Question: and also I can't see my design part of xml code. Kindly let me know what we can do,
I tried:
1. invalidating caches and restarting android studio.
2. build -> clean project -> build -> rebuild project.

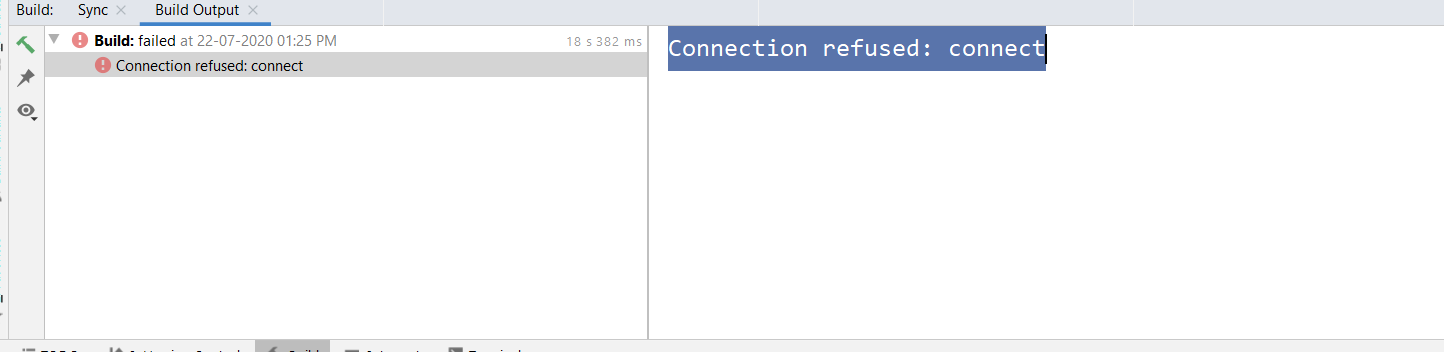
Answer: In my case, I verified that in File > Settings> HTTP proxy, I had checked the "no proxy" option. Then I created an exception in my antivirus for Android Studio and deleted the lines of proxy configuration of my gradle.properties file. Finally, I clicked on Sync Project with gradle files and it worked.